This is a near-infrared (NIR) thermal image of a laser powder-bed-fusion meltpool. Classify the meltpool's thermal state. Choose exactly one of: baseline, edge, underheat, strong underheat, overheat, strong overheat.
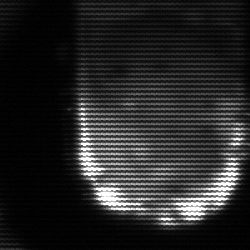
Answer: baseline